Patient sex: M
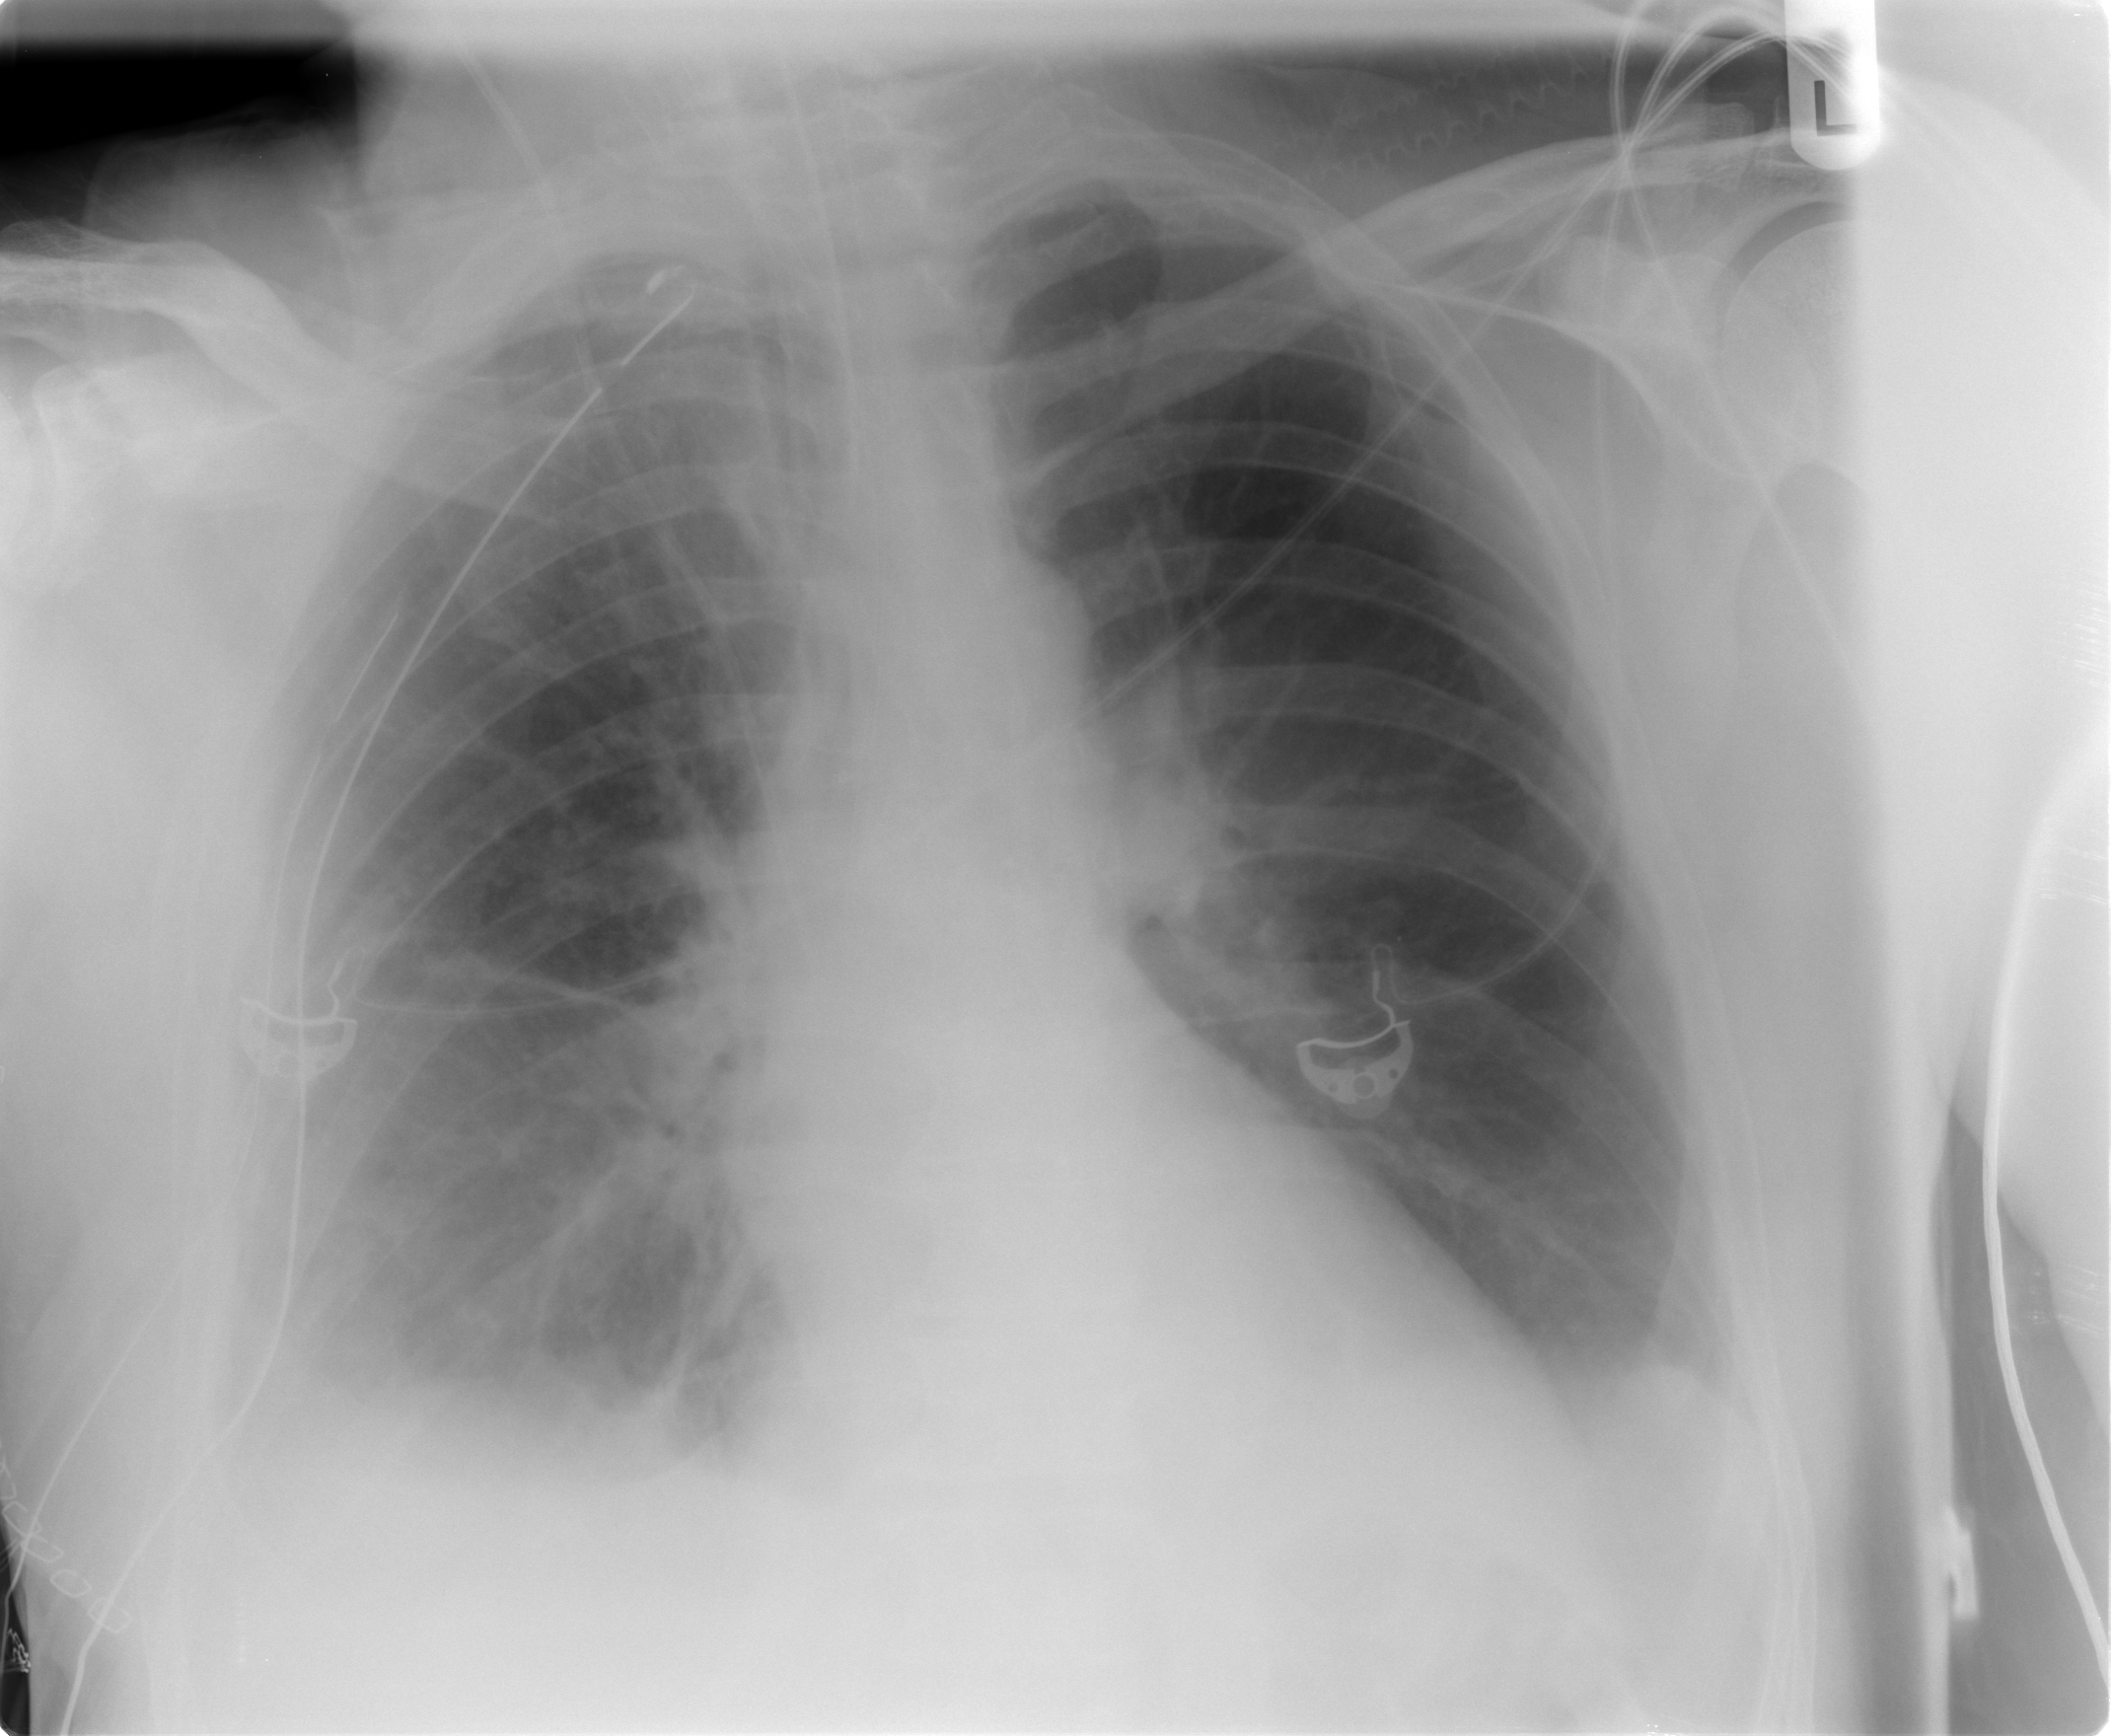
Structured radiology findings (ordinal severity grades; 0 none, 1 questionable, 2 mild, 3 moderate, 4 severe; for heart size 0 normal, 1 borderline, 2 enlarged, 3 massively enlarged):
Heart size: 0
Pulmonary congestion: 0
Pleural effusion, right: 2
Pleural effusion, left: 2
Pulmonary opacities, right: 1
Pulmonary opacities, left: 0
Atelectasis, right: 2
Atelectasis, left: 0